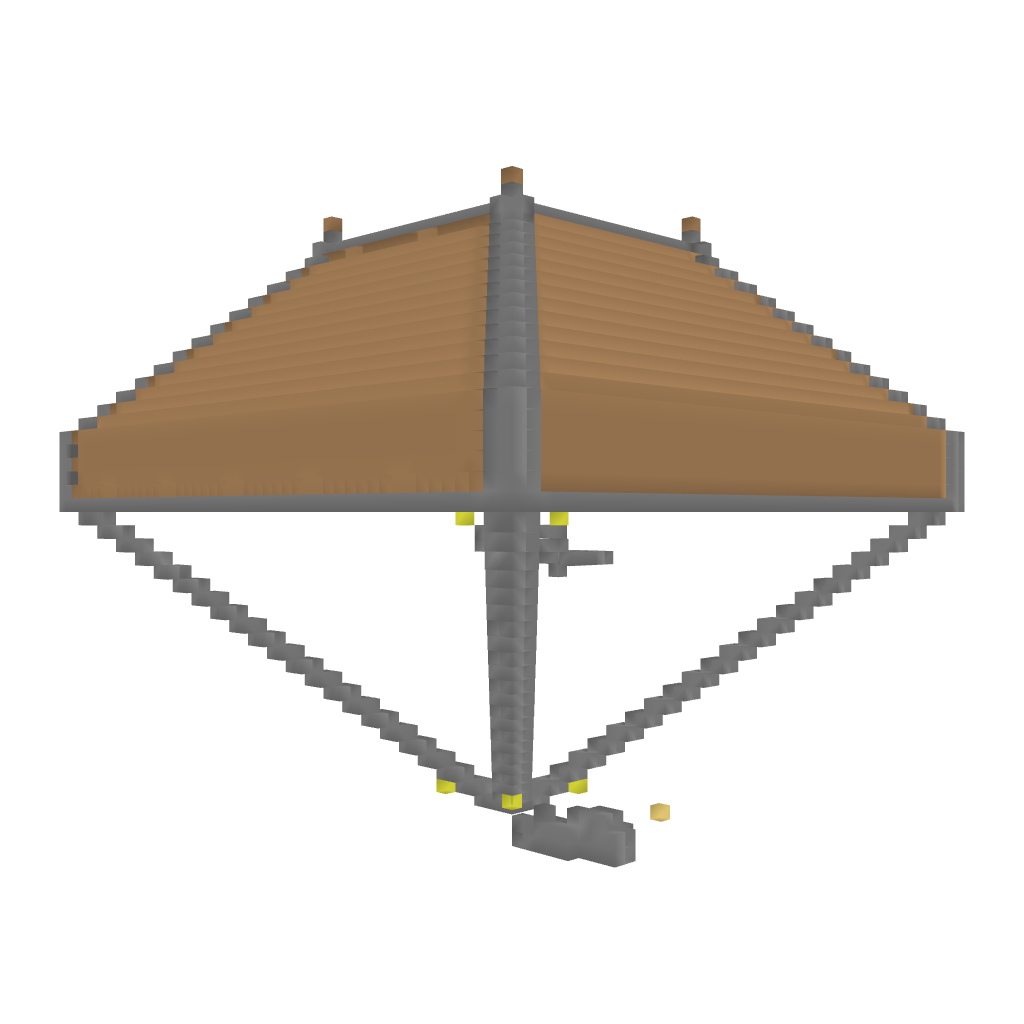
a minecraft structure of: PvP arena good quality